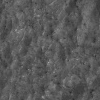
Atmospheric dust classification: not_dusty